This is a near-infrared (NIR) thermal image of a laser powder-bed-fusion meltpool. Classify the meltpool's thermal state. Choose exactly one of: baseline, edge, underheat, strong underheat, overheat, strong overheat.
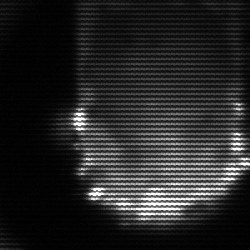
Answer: baseline